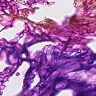
Metastatic tissue present: no